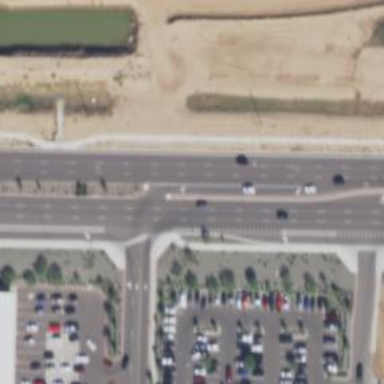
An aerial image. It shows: Secondary link road.